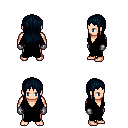
a pixel art fantasy rpg character, male body template, human, light skin, black robe, red pants, raven unkempt hairstyle, metal gloves, four views (front, back, left, right), 2x2 character sprite sheet, small pixel art, hard edges, no anti-aliasing